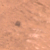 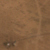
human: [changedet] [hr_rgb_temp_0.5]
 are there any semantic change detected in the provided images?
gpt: A road and a small park appear in the desert.